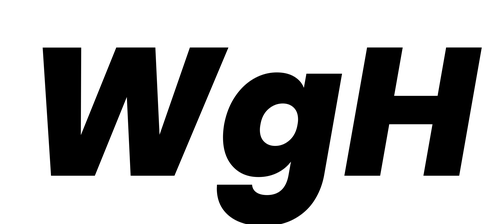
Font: Poppins-ExtraBoldItalic